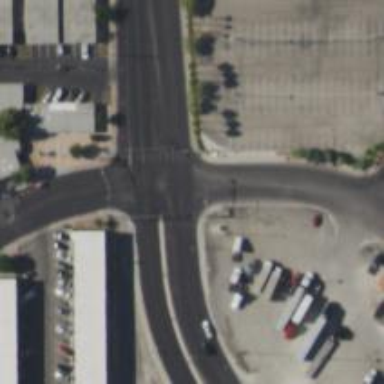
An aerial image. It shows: Solid stop line on the road.